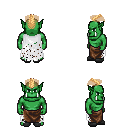
a pixel art fantasy rpg character, male body template, orc, green skin, white tattered cape, robe skirt, light blonde short mohawk hairstyle, gray slippers, four views (front, back, left, right), 2x2 character sprite sheet, small pixel art, hard edges, no anti-aliasing